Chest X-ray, AP view. Patient: 31 years old, sex M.
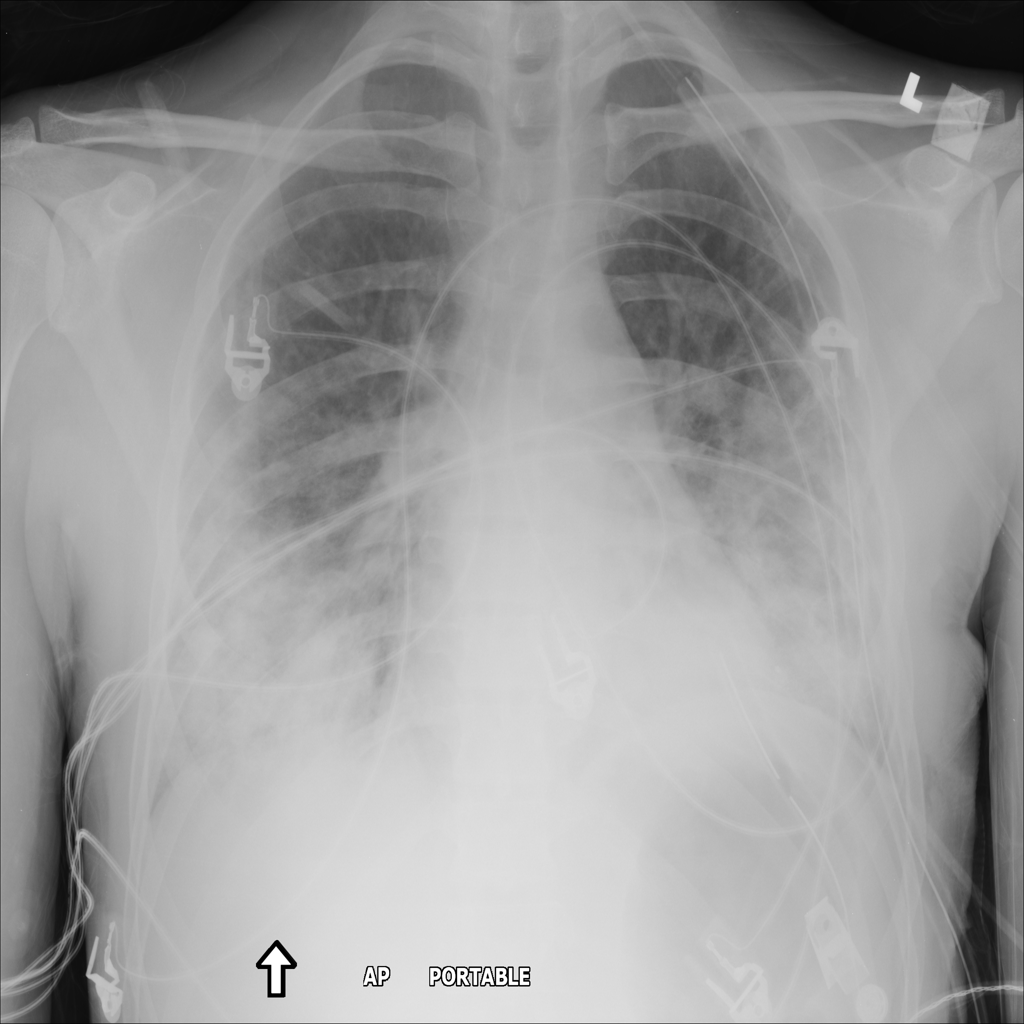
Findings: Nodule